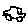
Label: car